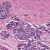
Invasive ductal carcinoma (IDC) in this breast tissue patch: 0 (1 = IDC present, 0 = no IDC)